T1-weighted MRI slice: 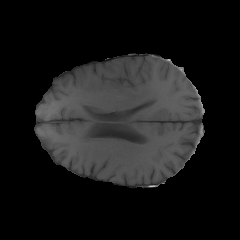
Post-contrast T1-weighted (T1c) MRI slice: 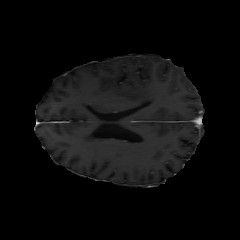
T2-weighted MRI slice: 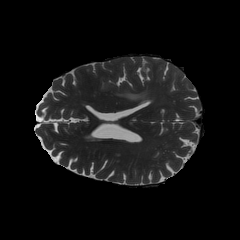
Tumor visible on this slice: yes